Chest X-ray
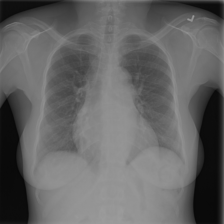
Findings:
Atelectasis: negative
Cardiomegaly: positive
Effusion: negative
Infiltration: negative
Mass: negative
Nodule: negative
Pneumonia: negative
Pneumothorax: negative
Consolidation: negative
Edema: negative
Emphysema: negative
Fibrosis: negative
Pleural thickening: negative
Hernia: negative